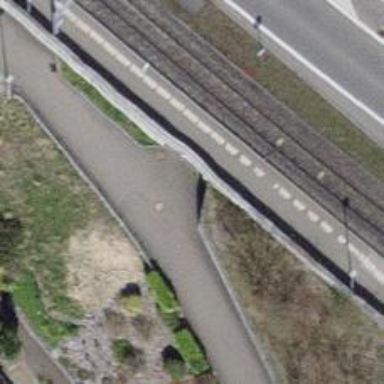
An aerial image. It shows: Cycle barrier.